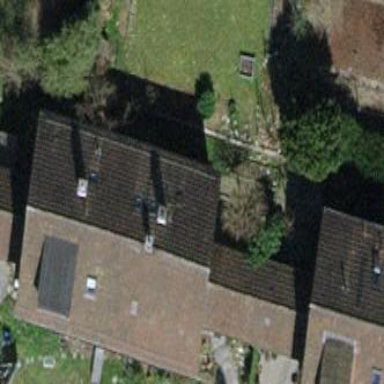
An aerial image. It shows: Simple and straightforward house.